Aerial crown-view tile of a tropical tree (Barro Colorado Island, Panama), acquired 20250715:
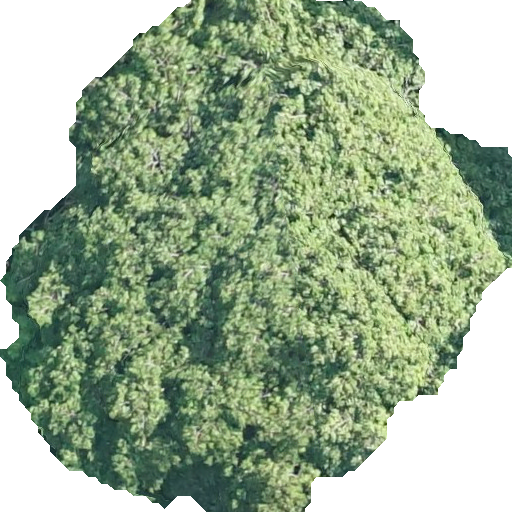
Species: Virola surinamensis
GBIF accepted scientific name: Virola surinamensis
Crown area: 294.531 m²